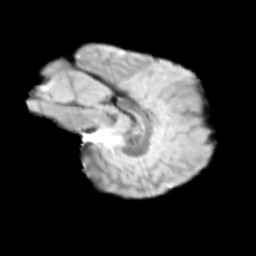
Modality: T2w
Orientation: sagittal
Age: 10
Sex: male
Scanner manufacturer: siemens
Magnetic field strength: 3 T
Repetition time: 3.8 s
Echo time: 0.07 s